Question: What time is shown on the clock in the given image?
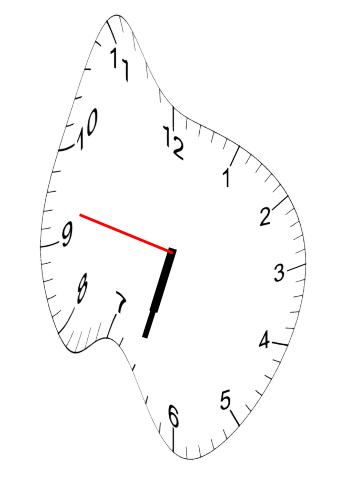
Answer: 06:32:47